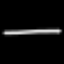
Label: line